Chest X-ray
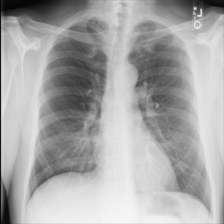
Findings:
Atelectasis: negative
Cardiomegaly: negative
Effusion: negative
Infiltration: negative
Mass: negative
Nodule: negative
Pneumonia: negative
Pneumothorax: negative
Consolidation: negative
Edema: negative
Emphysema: negative
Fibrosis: negative
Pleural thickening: negative
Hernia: negative